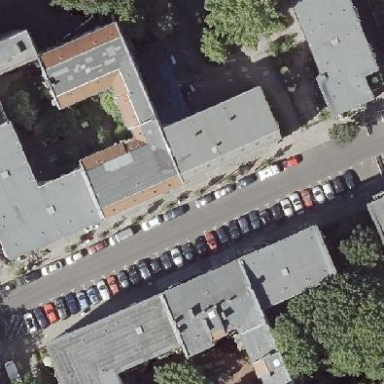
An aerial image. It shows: Asphalt parking lane.